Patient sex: F
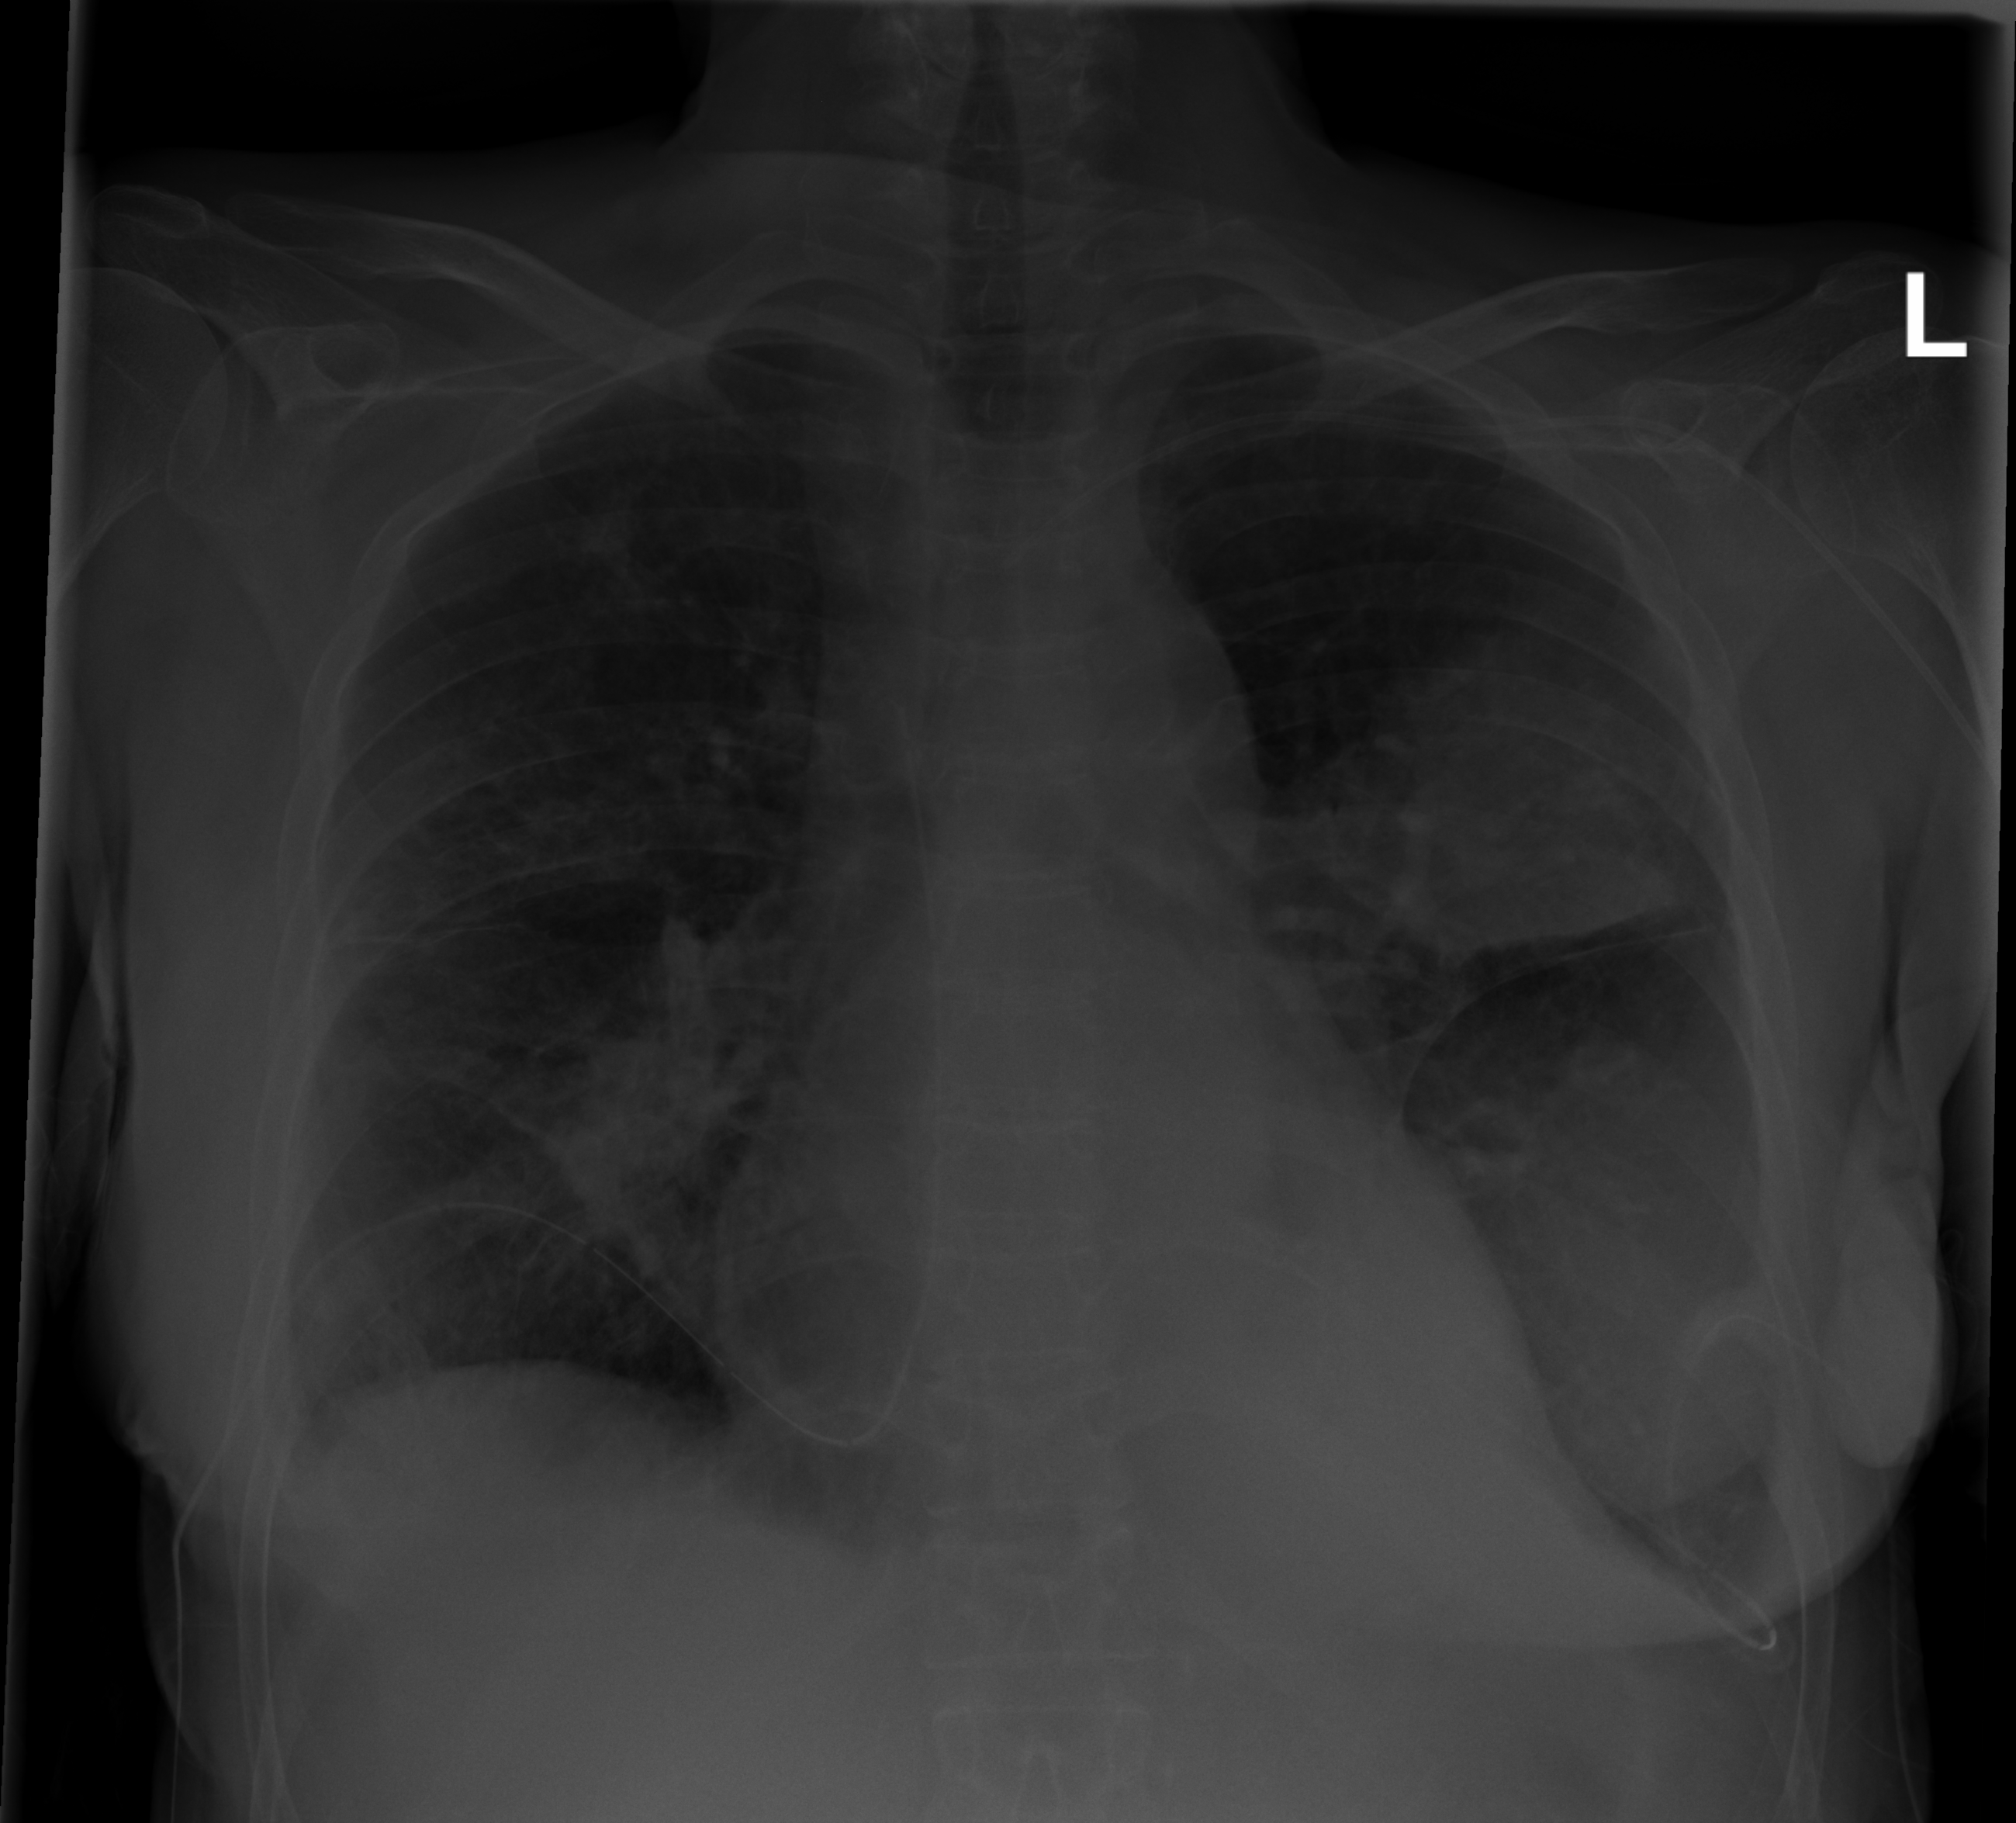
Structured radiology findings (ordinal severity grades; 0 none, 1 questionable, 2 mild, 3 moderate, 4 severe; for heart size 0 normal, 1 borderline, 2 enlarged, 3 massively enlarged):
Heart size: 2
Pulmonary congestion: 2
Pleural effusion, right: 1
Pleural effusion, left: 2
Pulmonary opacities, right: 2
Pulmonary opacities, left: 1
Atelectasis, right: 2
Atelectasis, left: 3